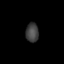
Tissue: skin
Cell type: Epithelial cells
Senescence score: 0.2666
Nuclear area (px): 242
Mean DAPI intensity: 63.579